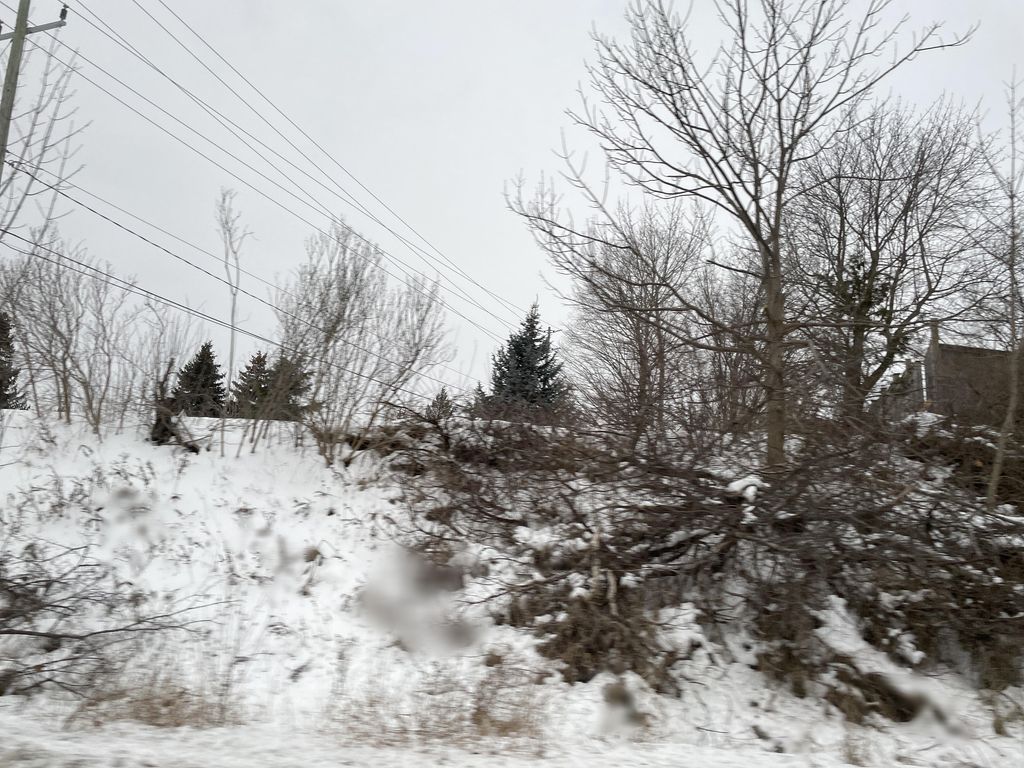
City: kitchener-waterloo